Question: I'm learning VHDL, and I've been struggling with this simple example below since yesterday.
Write an entity in VHDL for a zero (0) to nine (9) counter, triggered by a positive edge clock and has an asynchronous active high 'reset to zero' input. The system has three (3) output signals 'LOW' 'MID' and 'HIGH' that generate the following values:

Assume that all signals are of type Std_logic.
The code is like this;
'''
LIBRARY ieee;
USE ieee.std_logic_1164.ALL;
USE ieee.std_logic_arith.all;
USE ieee.std_logic_unsigned.all;
ENTITY LMHcounter IS
PORT(clk,reset:in std_logic;
L:out std_logic;
M:out std_logic;
H:out std_logic);
END LMHcounter;
ARCHITECTURE behavior OF UPcounter IS
SIGNAL count:std_logic_vector(3 downto 0);
BEGIN
PROCESS(clk,reset)
BEGIN
if reset='1' then count<="0000";
elsif (rising_edge(clk))then
if count<="1001" then
count<="0000";
else count<=count+"0001";
end if;
end if;
END PROCESS;
L<='1' when count<="0101";
else '0';
M<='1' when count="0110";
else '0';
H<='1' when count>="0111";
else '0';
END behavior;
'''
=
'''
Error: C:/DL_Project/LMH Counter.vhd(29): near "=": (vcom-1576) expecting == or '+' or '-' or '&'.
'''
<=
'''
Error: C:/DL_Project/LMH Counter.vhd(29): Illegal target for signal assignment.
Error: C:/DL_Project/LMH Counter.vhd(29): (vcom-1136) Unknown identifier "L".
Error: C:/DL_Project/LMH Counter.vhd(30): near "else": (vcom-1576) expecting END.
'''
I can't use ':=' as apparently modelsim does not support
'''
Error: C:/DL_Project/LMH Counter.vhd(29): (vcom-1441) CONDITIONAL VARIABLE ASSIGNMENT is not defined for this version of the language.
** Error: C:/DL_Project/LMH Counter.vhd(30): near "else": (vcom-1576) expecting END.
'''
I'm sure it's trivial, but I can't seem to find an answer anywhere. And also can someone explain please what is happening in the background if I use '=' or '<='?
Thanks
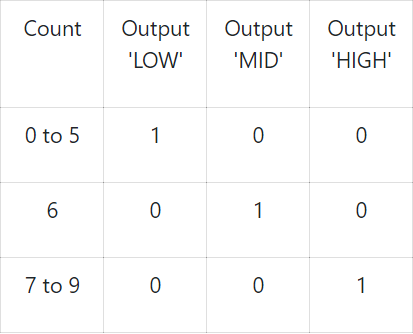
Answer: There are quite a few errors i found,
- 'ARCHITECTURE behavior OF LMHcounterIS''ARCHITECTURE behavior OF UPcounter IS'- 'signal <= [expression when condition else ...] expression;'